Interaction volume radius: 10 \u00c5
Interaction volume height: 15 \u00c5
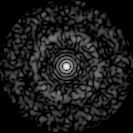
Disorder parameter: 0.8011